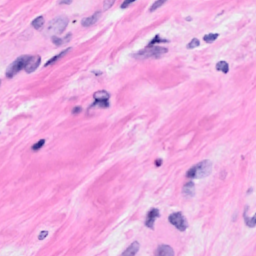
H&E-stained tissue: Breast